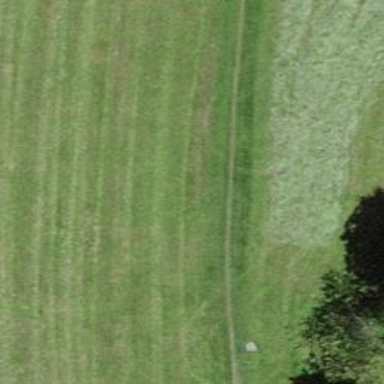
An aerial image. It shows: Grassy track.